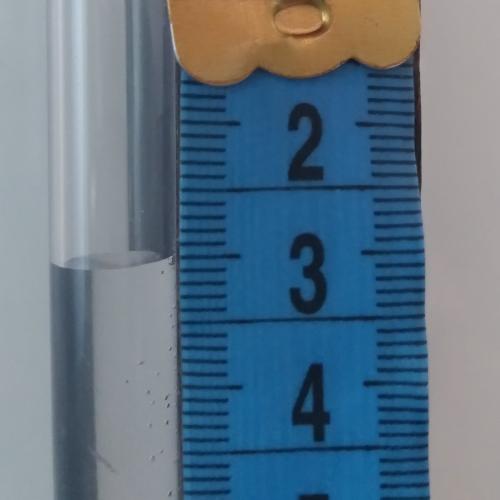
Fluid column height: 3.0 cm